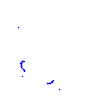
Particle: proton